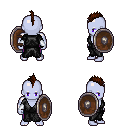
a pixel art fantasy rpg character, male body template, dark elf, purple skin, gray robe, magenta pants, brown mohawk hairstyle, white cloth bracers, shield, four views (front, back, left, right), 2x2 character sprite sheet, small pixel art, hard edges, no anti-aliasing